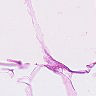
Metastatic tissue present: no